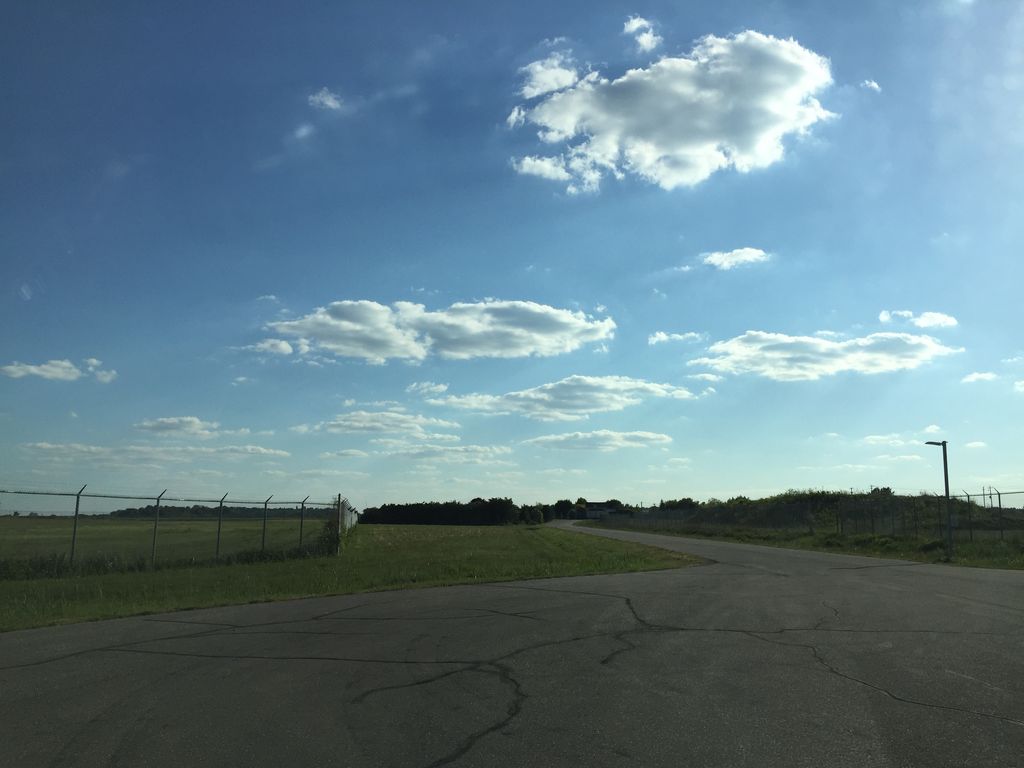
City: kitchener-waterloo